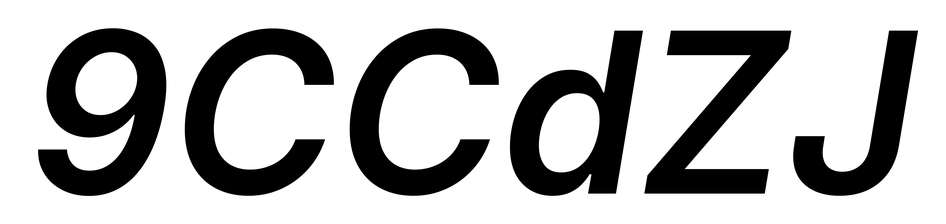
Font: Inter-Italic_SemiBold_Italic